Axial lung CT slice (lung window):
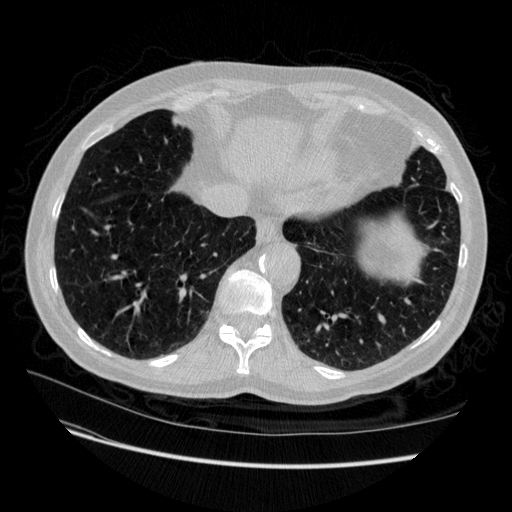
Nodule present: no